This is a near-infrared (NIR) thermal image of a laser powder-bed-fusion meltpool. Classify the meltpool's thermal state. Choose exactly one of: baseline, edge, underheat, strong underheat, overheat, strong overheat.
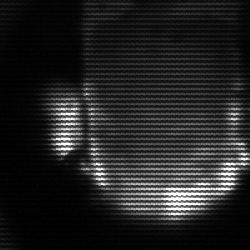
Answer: baseline